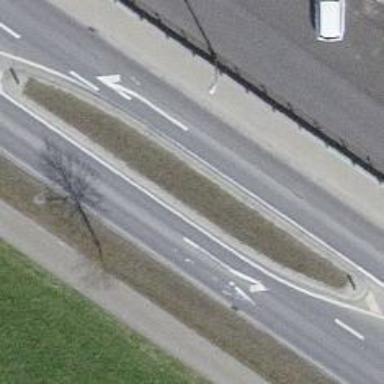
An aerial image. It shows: Traffic calming island.